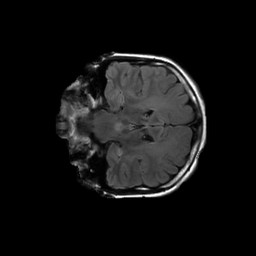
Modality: FLAIR
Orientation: coronal
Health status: ill
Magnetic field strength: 3 T